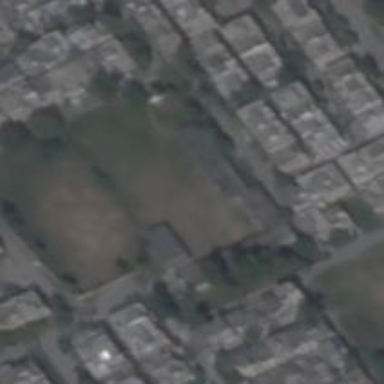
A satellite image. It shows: School.